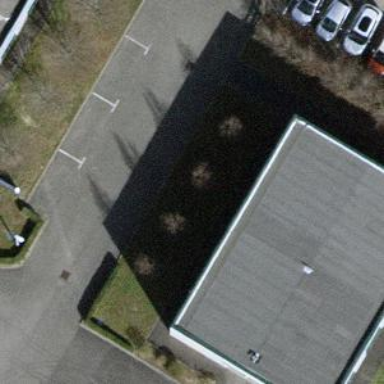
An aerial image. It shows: Commercial building.